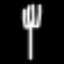
Label: fork